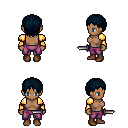
a pixel art fantasy rpg character, female body template, human, dark skin, gold arm armor, magenta pants, raven plain hairstyle, brown shoes, dagger, four views (front, back, left, right), 2x2 character sprite sheet, small pixel art, hard edges, no anti-aliasing